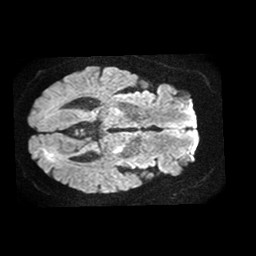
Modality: TRACE
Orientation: axial
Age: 60
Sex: male
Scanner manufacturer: philips
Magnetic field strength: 1.5 T
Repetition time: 3.871 s
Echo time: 0.1015 s